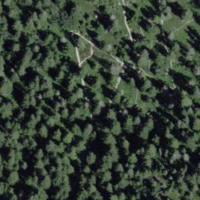
EUNIS habitat code: 43
Species observed at this site:
Carduus defloratus
Nucifraga caryocatactes